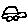
Label: car